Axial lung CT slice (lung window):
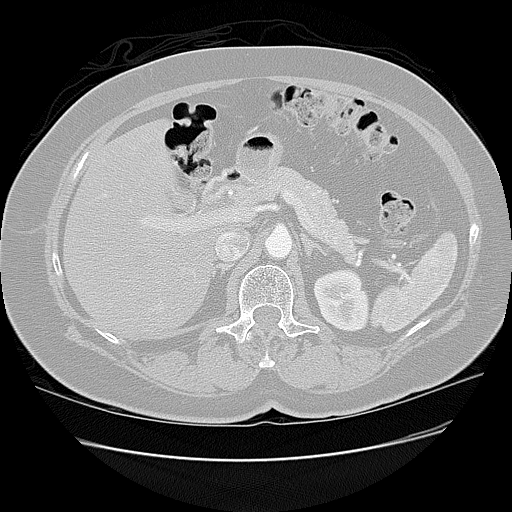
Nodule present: no